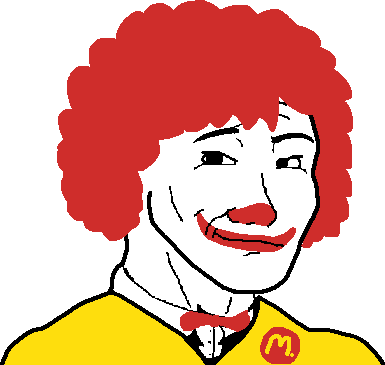
Label: 5_Smugjak